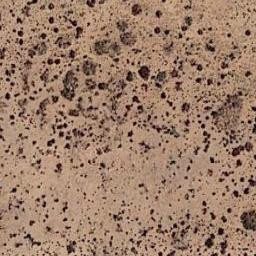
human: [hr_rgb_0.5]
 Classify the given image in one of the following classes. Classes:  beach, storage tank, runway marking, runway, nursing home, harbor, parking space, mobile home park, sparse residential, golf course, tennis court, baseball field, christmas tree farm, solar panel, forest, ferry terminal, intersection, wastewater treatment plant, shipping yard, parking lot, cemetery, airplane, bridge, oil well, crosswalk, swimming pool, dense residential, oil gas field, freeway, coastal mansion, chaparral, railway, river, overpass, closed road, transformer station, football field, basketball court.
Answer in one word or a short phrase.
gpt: chaparral